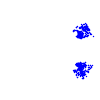
Particle: electron